Interaction volume radius: 5 \u00c5
Interaction volume height: 20 \u00c5
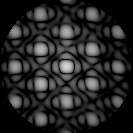
Disorder parameter: 0.09242